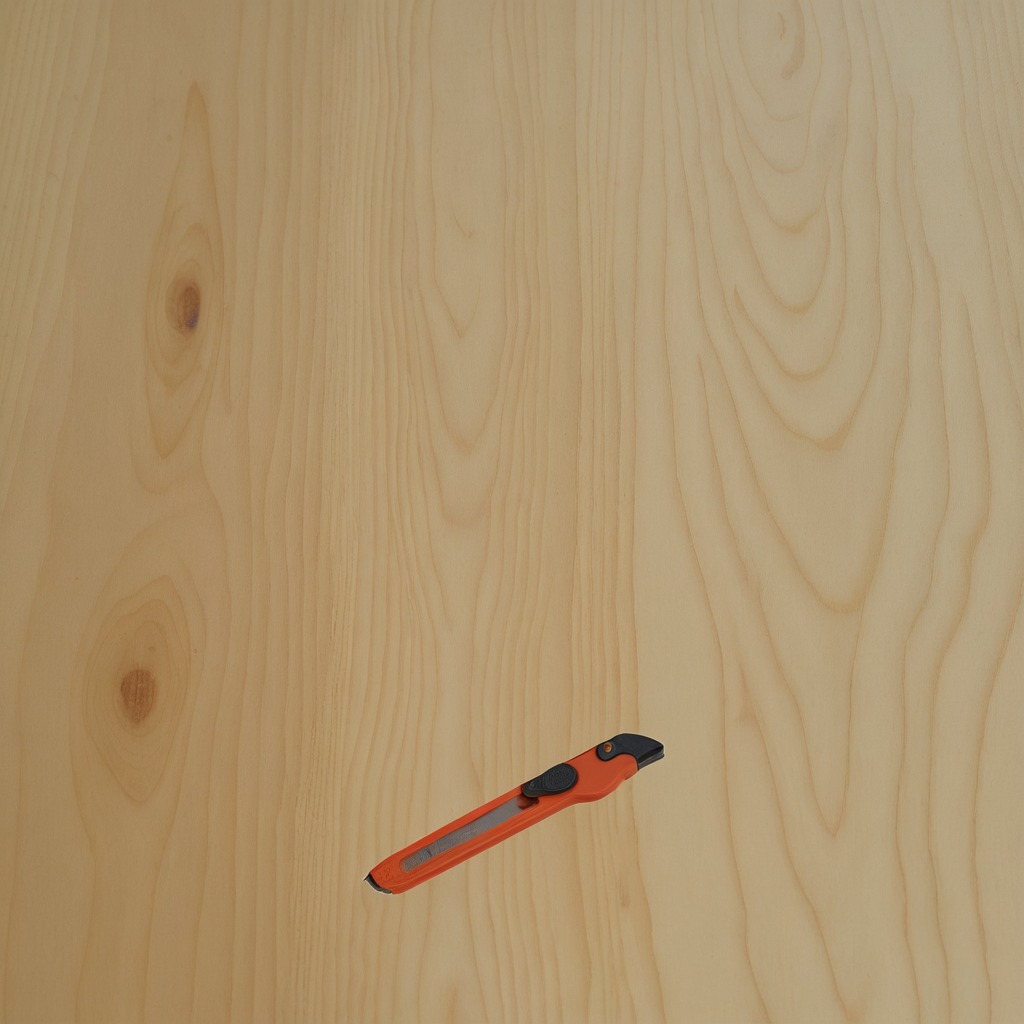
A utility knife lying on a plywood surface in a paint workshop lit by afternoon window light.